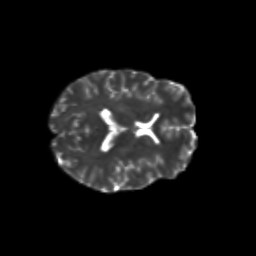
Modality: T2w
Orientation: axial
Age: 25
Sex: female
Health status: healthy
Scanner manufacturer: siemens
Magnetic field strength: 3 T
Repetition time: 8.6 s
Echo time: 0.095 s